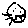
Label: cat